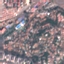
Label: Residential